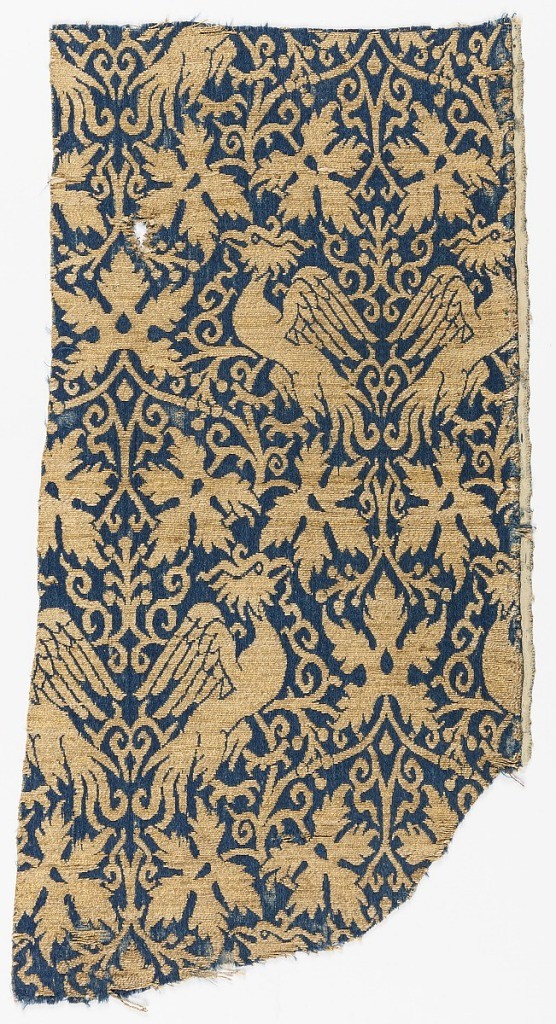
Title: Textile
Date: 14th century
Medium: silk, gilded parchment wound around linen core Technique: two interconnected structures: 4&1 satin and weft faced plain weave (lampas)
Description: Fragment of woven silk with a deep blue ground and design in metallic gold. Addorsed griffons surrounded by  vines and grape leaves.